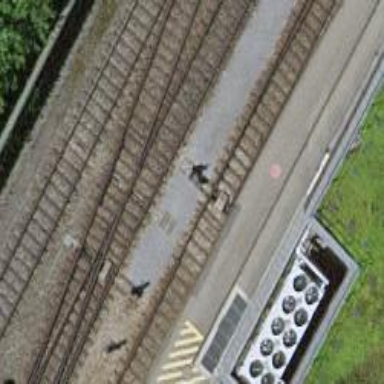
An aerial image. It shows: Single-track railway yard.